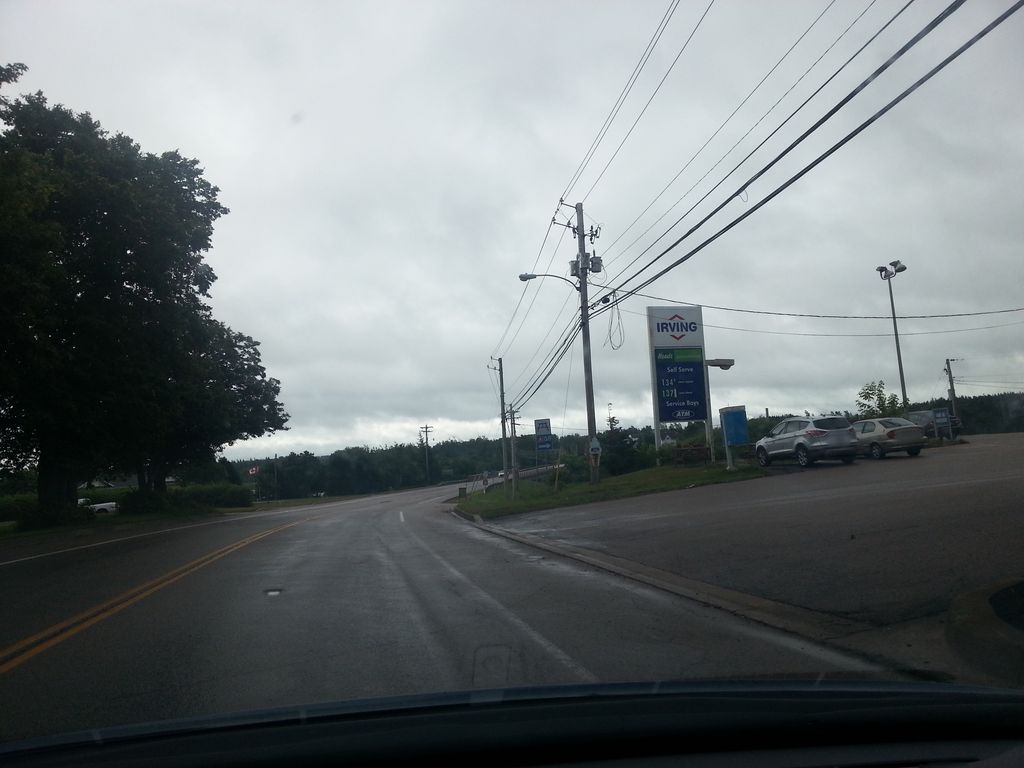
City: charlottetown